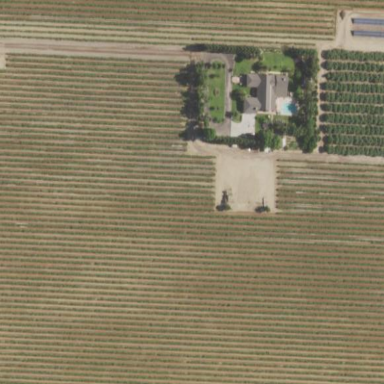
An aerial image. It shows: Vineyard.